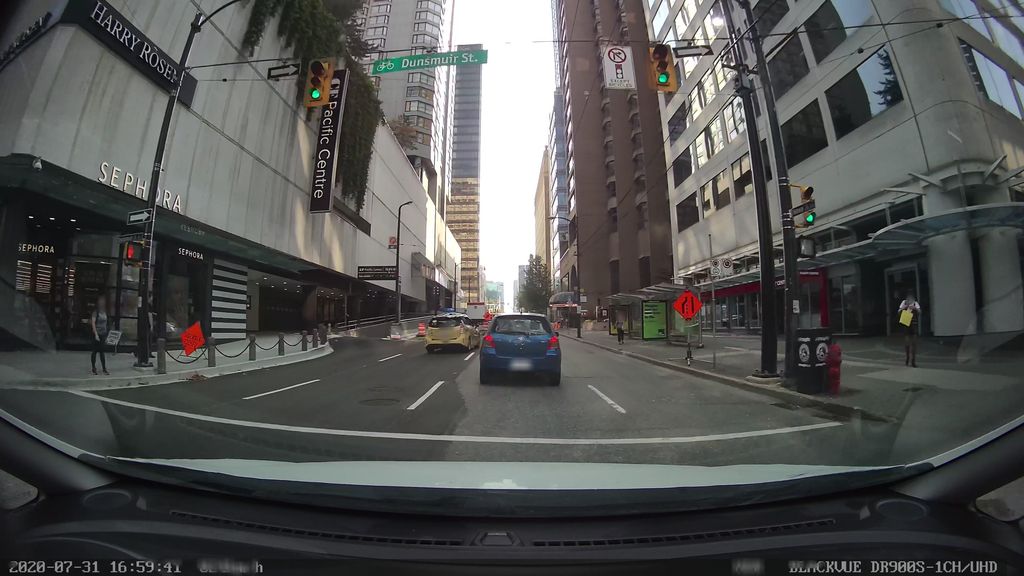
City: vancouver